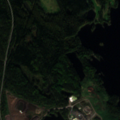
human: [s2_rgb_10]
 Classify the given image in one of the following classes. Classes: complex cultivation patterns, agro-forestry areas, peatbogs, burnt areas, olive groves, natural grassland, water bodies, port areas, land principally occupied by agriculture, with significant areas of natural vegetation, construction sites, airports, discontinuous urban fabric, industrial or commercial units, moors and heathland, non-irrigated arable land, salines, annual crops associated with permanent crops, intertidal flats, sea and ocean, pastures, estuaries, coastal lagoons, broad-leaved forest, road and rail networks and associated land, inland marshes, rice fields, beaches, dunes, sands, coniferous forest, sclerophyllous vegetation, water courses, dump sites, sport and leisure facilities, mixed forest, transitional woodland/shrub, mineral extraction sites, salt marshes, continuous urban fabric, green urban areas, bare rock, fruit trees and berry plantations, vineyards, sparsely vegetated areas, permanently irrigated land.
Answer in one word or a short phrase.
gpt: dump sites, sport and leisure facilities, coniferous forest, mixed forest, water bodies